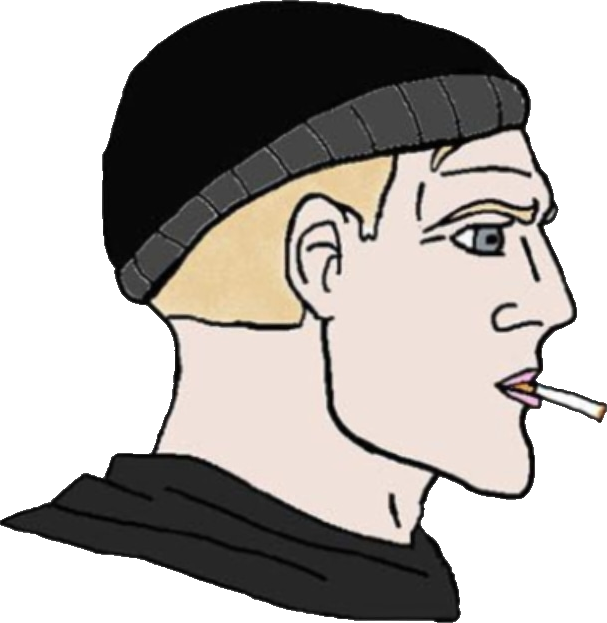
Label: 4_Yes_Chad